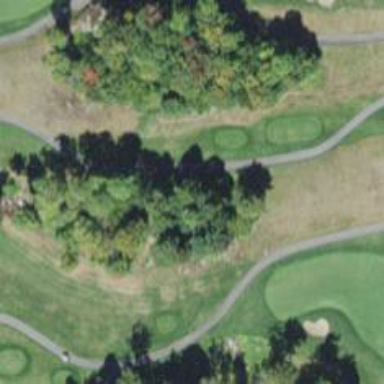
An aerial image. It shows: Path for both road and golf.